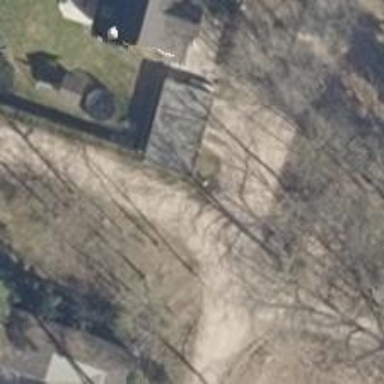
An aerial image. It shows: Residential road with compacted surface.